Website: walmart
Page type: address-validator
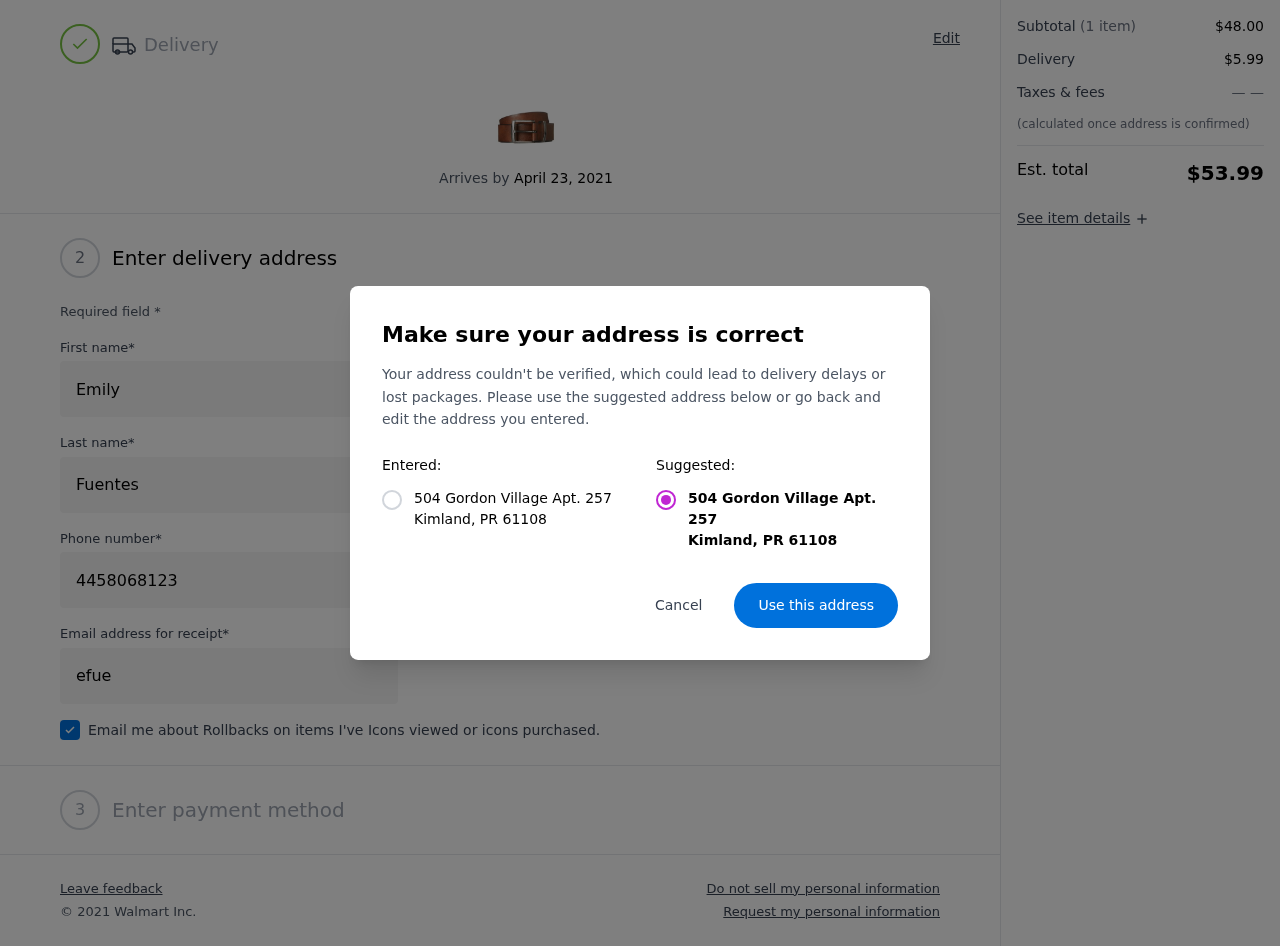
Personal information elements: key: PII_CITY
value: Kimland
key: PII_POSTCODE
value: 61108
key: PII_STATE_ABBR
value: PR
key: PII_STREET
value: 504 Gordon Village Apt. 257
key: PII_FIRSTNAME
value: Emily
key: PII_LASTNAME
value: Fuentes
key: PII_STREET2
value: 9487 Griffin Cape
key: PII_PHONE
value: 4458068123
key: PII_EMAIL
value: efuentes@hotmail.com
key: PII_STATE
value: PR
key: PII_POSTCODE_FULL
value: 61108
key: PII_POSTCODE_NUMERIC
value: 61108
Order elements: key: ORDER_DELIVERY_DATE
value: April 23, 2021
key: ORDER_SUBTOTAL
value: $48.00
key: ORDER_SHIPPING_COST
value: $5.99
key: ORDER_TOTAL
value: $53.99